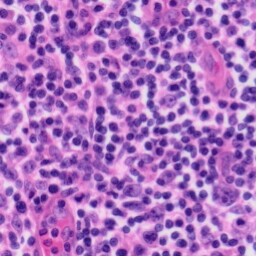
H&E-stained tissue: Tonsil